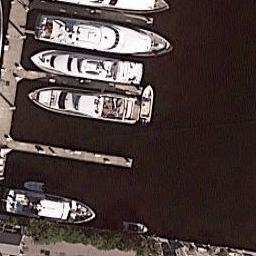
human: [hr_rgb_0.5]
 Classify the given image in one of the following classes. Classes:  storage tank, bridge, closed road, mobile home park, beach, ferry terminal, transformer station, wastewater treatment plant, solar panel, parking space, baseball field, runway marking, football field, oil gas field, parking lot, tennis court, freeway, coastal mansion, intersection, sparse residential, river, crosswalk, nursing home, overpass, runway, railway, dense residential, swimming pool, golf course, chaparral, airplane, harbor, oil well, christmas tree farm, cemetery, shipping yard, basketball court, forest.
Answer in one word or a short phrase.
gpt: harbor